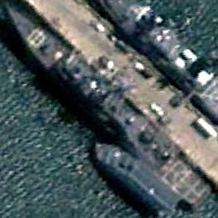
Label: cruiser